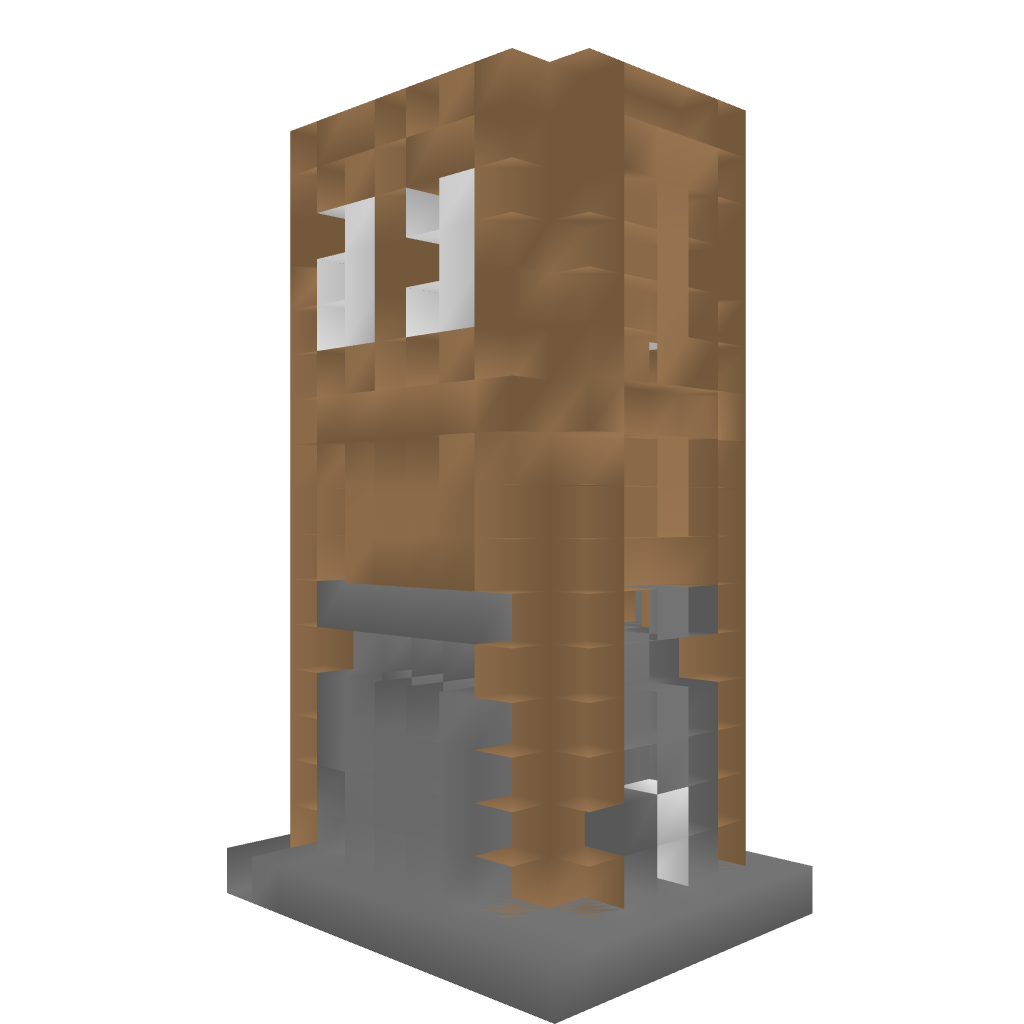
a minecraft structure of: Crafter House bad low quality